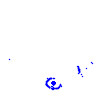
Particle: electron